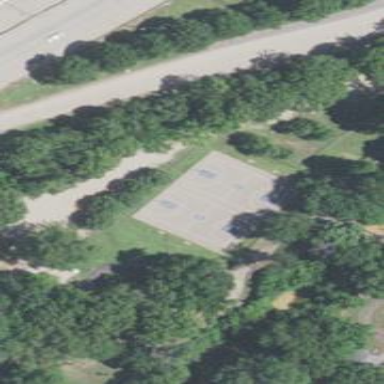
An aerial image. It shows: Basketball court on leisure land pitch.